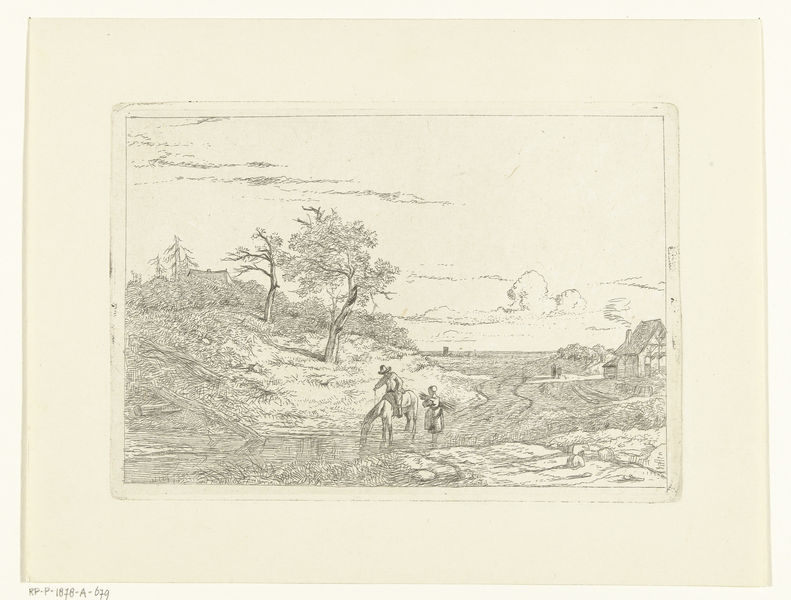
Titel: Landschap met ruiter die paard laat drinken en meisje met takkebos
Künstler: Albertus Brondgeest
Standort: Amsterdam
Institution: Rijksmuseum
Schlagwörter: baum, berg, himmel, mann, wolken, bäume, fluss, landschaft, menschen, ufer, frau, schwarz, skizze, straße, ausblick, gras, haus, weg, wolke, steine, bild, ferne, hügel, natur, gebüsch, rauch, kind, vater, pflanzen, pferd, reiter, dorf, bauernhof, hof, radierung, tränke, hgel, untiefe, heolz